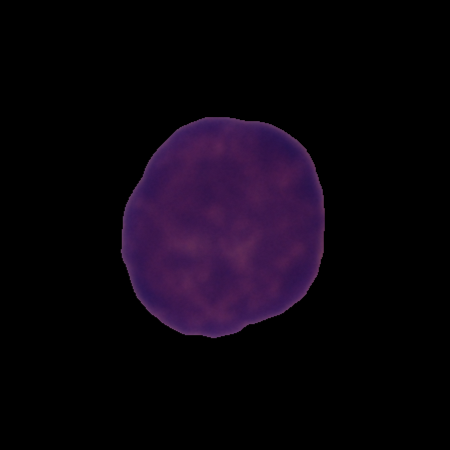
Label: cancer